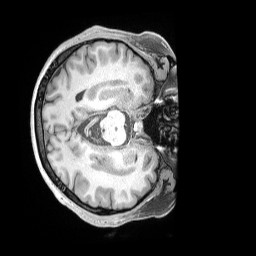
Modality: T1w
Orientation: axial
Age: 36
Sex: male
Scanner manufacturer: siemens
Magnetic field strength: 3 T
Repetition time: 2 s
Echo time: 0.00211 s